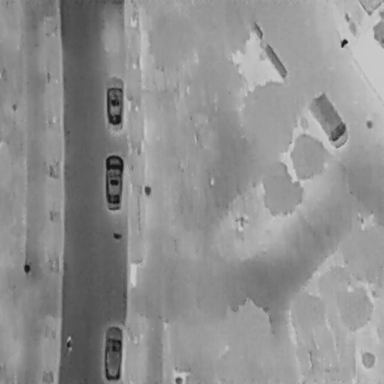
There are four Cars in the infrared image.